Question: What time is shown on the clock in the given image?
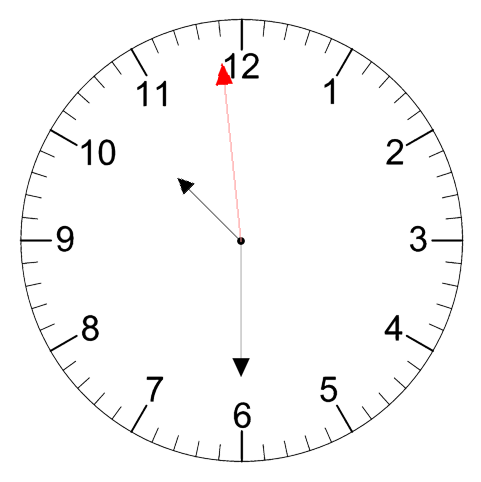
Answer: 10:29:59